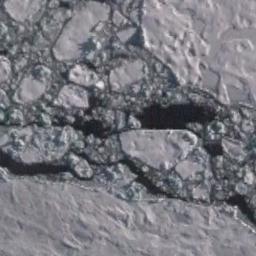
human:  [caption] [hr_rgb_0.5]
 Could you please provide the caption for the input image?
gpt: A huge block of ice of countless sizes of ice floats on the blue sea, Covering the sea .

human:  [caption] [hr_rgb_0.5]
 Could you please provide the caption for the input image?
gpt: A lot of small pieces of sea ice floats between two large pieces of sea ice .

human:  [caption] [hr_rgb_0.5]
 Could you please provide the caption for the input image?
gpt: There are many ice on the black sea .

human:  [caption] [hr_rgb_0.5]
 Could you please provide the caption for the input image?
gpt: There are sea ice of different sizes .

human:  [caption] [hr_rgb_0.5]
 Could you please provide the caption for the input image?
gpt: There are many sea ice linked into sheets .